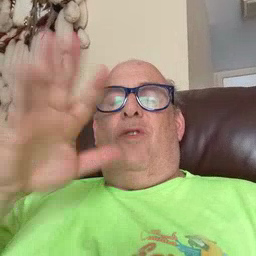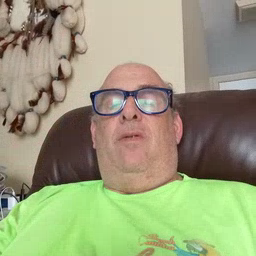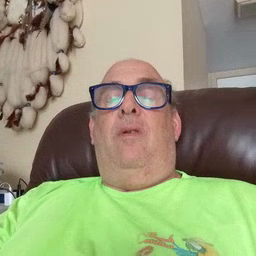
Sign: finish